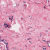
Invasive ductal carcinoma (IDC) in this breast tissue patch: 0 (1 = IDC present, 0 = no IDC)